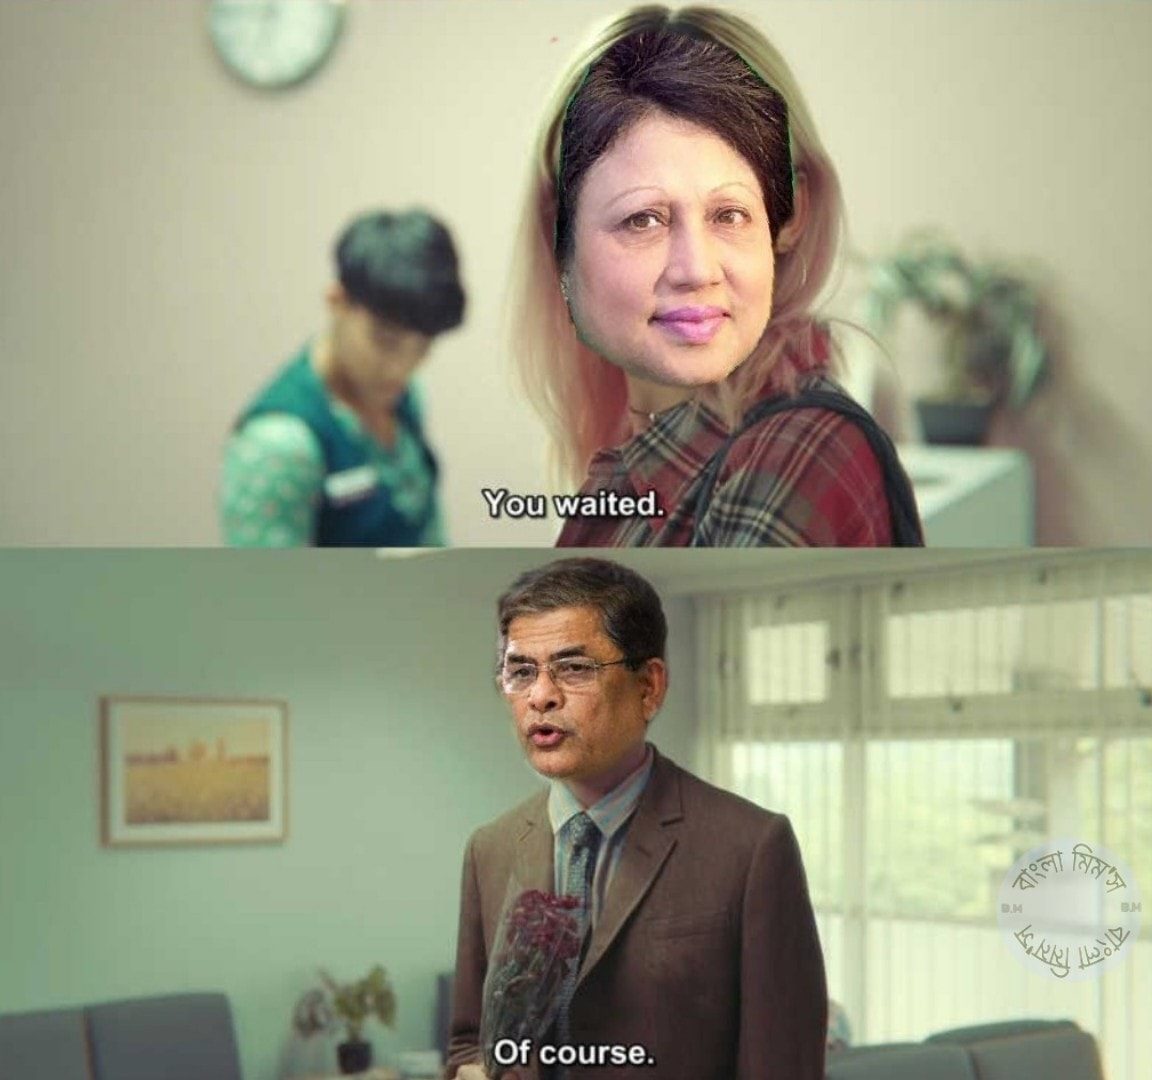
Caption: You waited.     Of course.
Label: hate